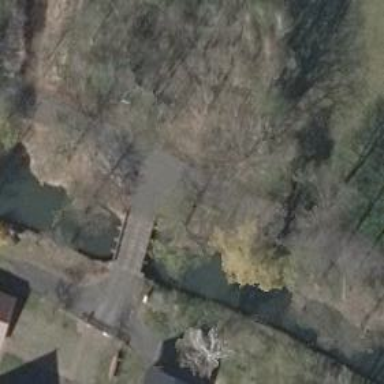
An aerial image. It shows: Paved driveway road for service purposes.